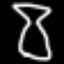
Label: hourglass